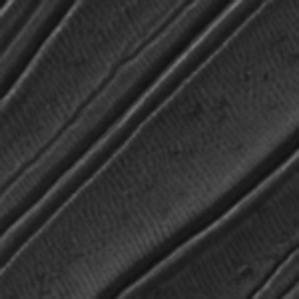
Label: frost